Field crop: maize
Growth stage: 2
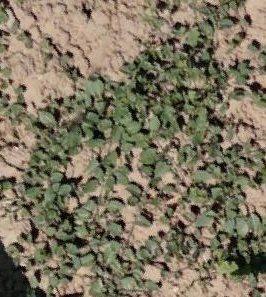
Species: convolvulus